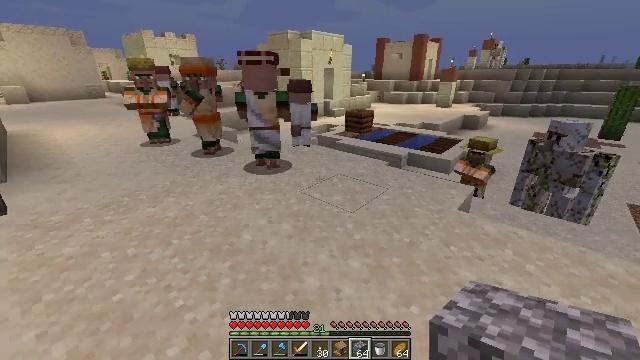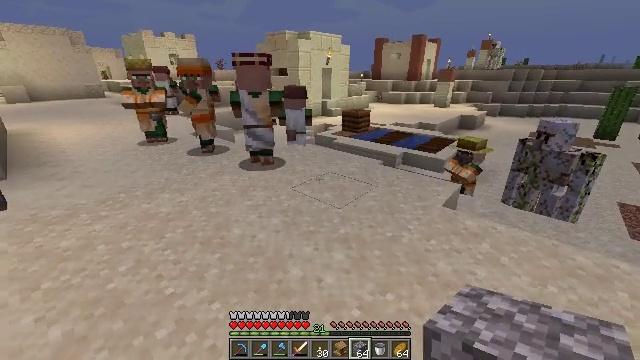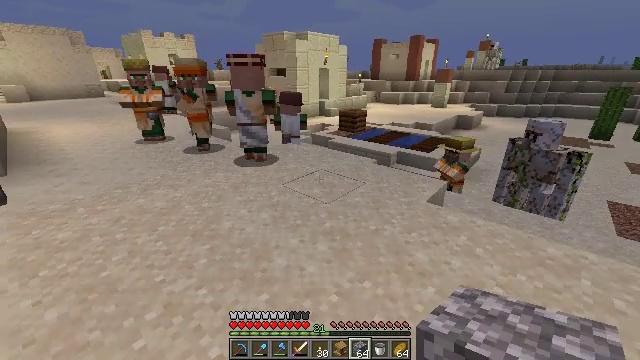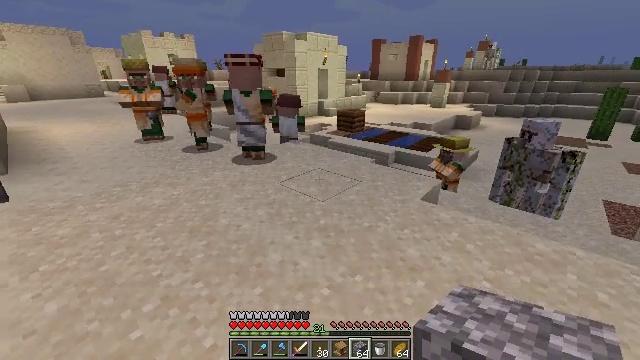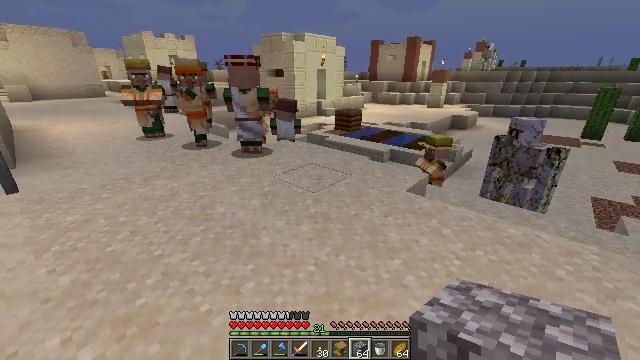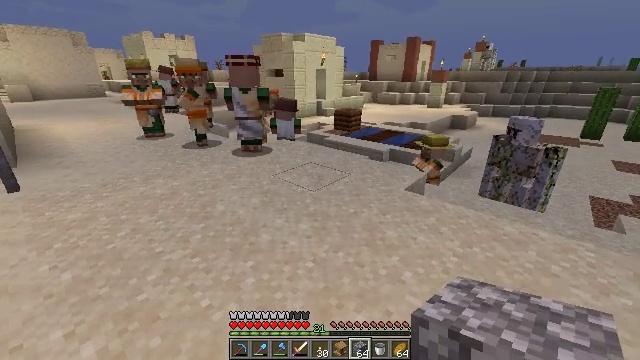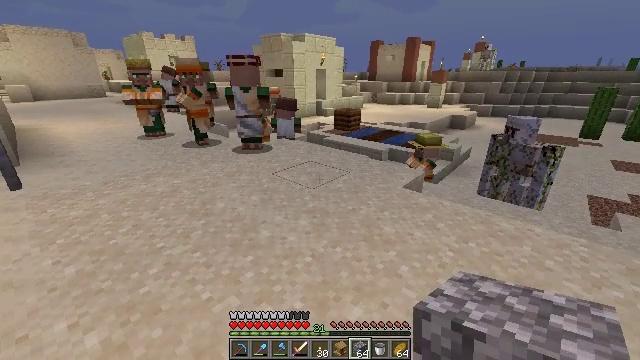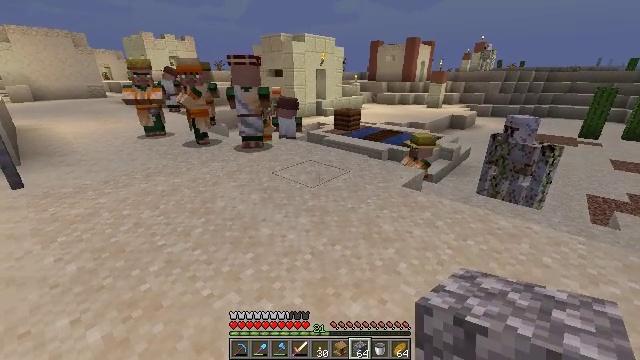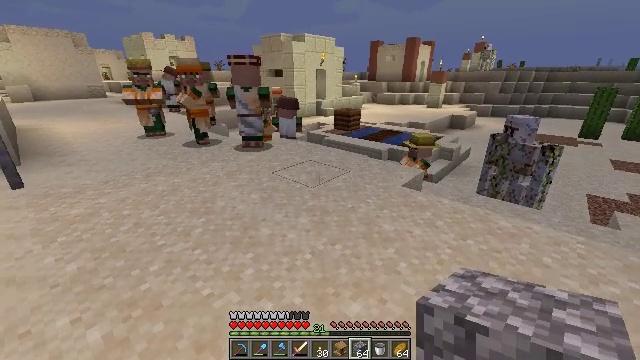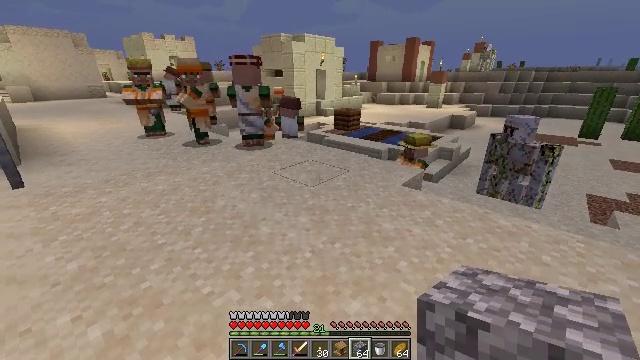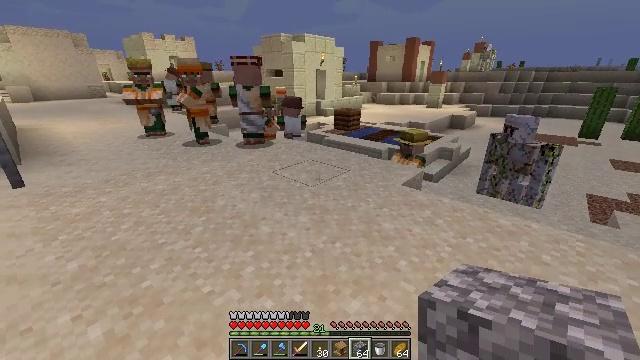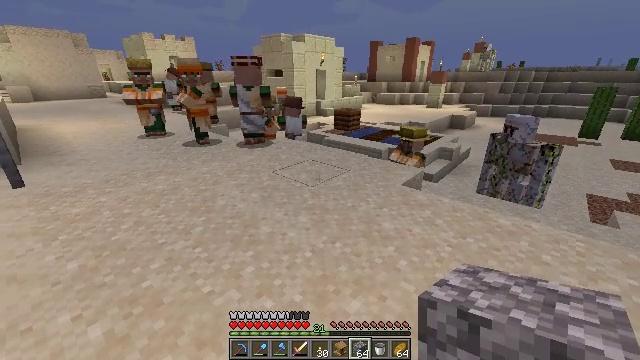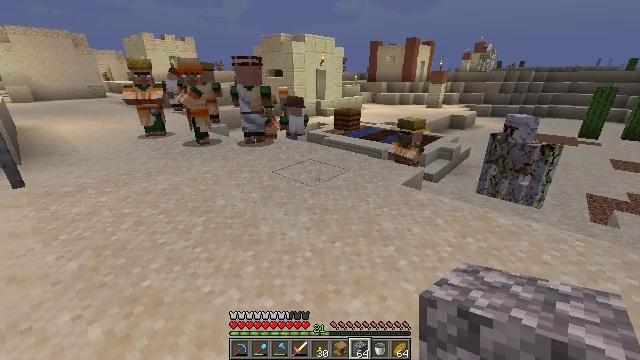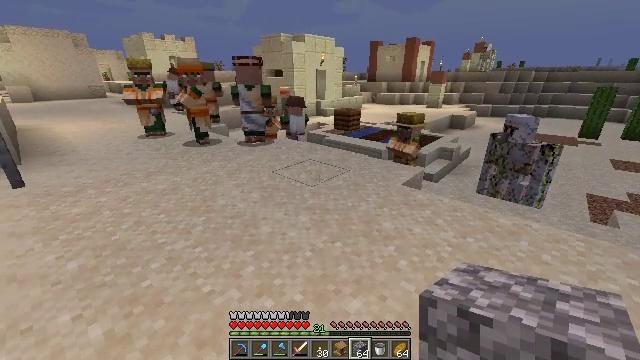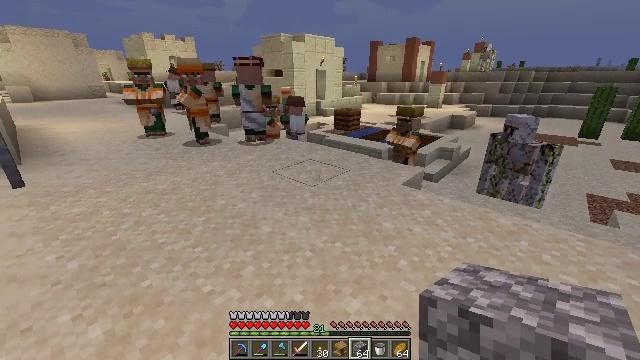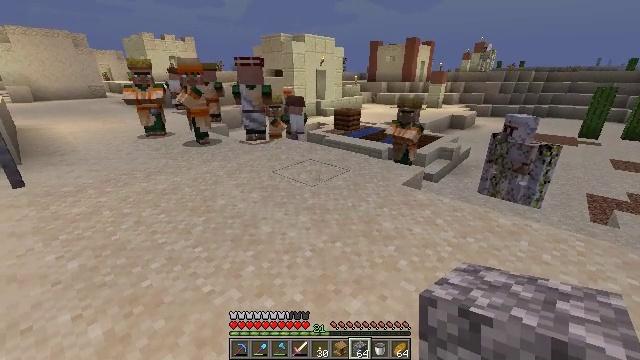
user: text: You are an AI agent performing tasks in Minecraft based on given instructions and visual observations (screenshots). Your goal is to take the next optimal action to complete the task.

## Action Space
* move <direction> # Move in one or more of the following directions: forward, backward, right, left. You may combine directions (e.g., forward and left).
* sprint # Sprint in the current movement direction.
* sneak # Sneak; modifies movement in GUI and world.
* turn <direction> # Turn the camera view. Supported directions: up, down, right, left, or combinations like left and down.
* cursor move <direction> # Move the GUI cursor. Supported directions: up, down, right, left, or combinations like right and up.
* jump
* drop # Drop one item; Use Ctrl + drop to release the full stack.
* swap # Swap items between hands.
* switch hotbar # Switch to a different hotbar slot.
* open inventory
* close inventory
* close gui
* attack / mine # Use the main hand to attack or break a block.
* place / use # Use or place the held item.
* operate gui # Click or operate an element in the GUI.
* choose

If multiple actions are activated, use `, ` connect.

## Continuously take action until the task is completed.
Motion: motion action
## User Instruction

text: Hold left click to mine smooth sandstone.
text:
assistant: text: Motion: move back and move right
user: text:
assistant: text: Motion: move back and move right
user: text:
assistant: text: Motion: move back
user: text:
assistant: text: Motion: no_op
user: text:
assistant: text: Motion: no_op
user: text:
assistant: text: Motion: no_op
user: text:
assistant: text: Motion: no_op
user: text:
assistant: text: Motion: no_op
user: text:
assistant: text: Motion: no_op
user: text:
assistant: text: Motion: no_op
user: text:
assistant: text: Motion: no_op
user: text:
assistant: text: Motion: no_op
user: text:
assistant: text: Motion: no_op
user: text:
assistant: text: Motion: no_op
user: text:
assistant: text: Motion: no_op
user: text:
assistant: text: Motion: no_op
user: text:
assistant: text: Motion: no_op
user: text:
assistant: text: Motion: no_op
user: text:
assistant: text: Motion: no_op
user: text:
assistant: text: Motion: turn left
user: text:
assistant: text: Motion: move forward, turn left
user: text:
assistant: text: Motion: move forward, turn left
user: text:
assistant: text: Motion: move forward, turn left
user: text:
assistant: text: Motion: move forward
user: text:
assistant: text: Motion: move forward
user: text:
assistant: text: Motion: move forward
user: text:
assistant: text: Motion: move forward
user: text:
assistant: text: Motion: move forward
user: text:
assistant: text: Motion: move forward
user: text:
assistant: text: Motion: move forward